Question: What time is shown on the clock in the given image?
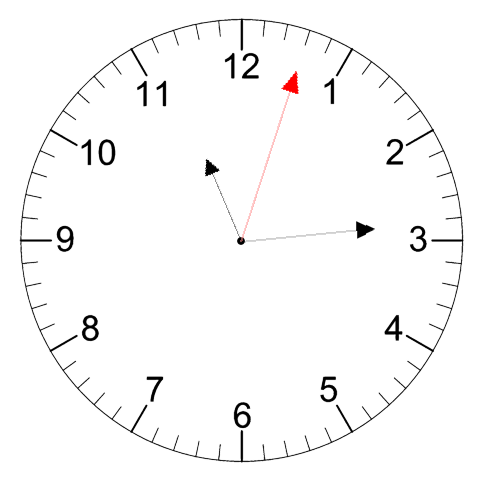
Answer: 11:14:03